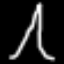
Label: The Eiffel Tower